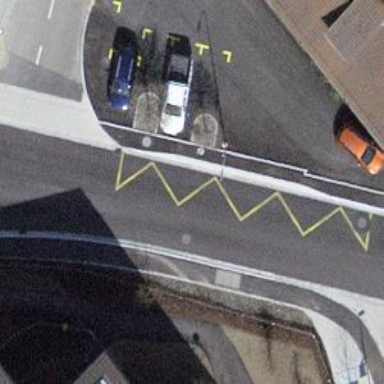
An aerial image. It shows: Bus stop equipped with public transport stop position.